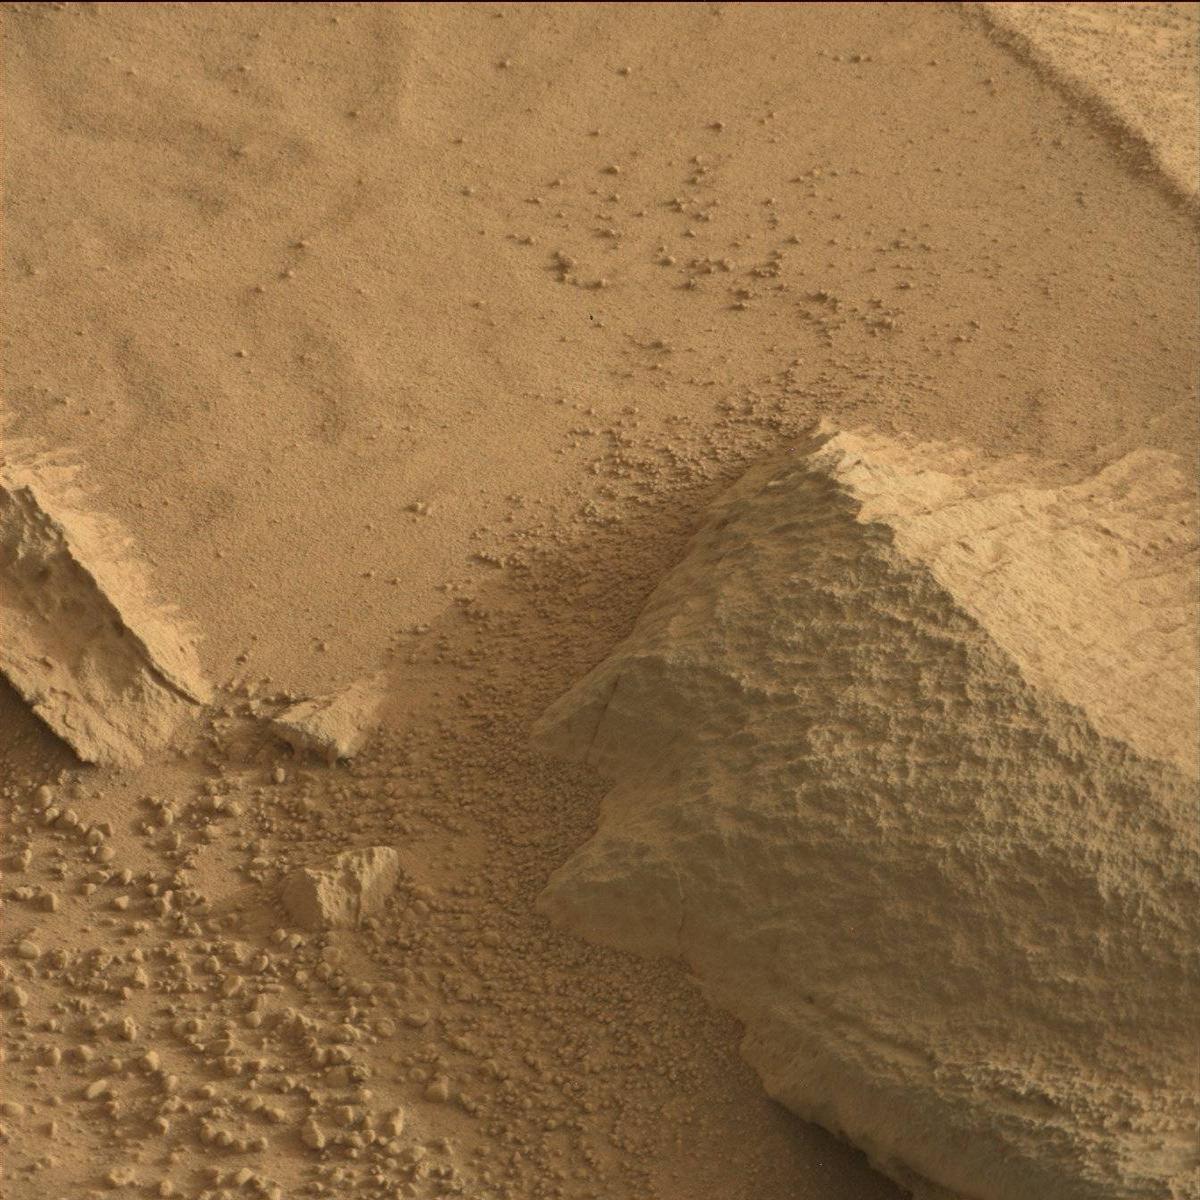
Terrain classes present: Bedrock, Sand / Soil